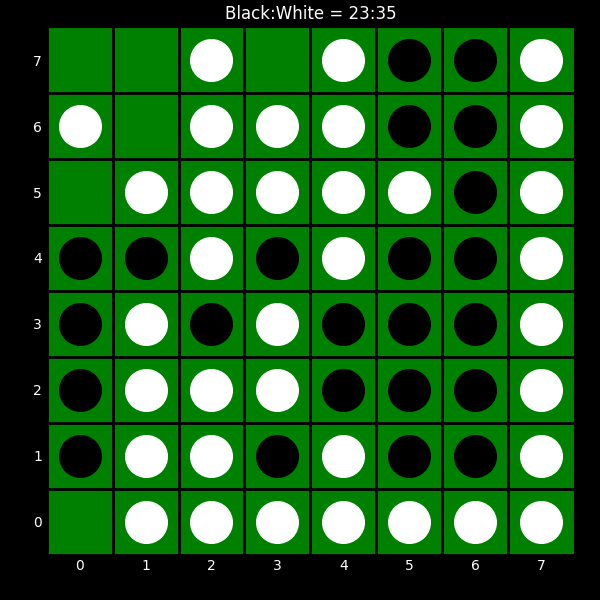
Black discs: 23
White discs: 35